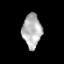
Tissue: prostate
Cell type: T cells
Senescence score: 0.2726
Nuclear area (px): 625
Mean DAPI intensity: 180.765